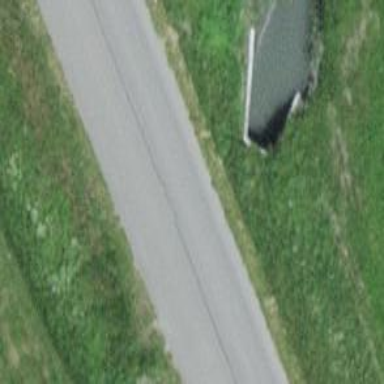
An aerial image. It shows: Culvert tunnel under canal.